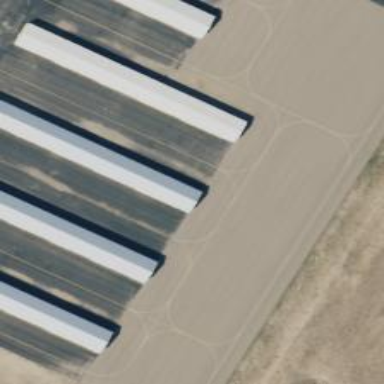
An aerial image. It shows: Image of taxiway at airport.